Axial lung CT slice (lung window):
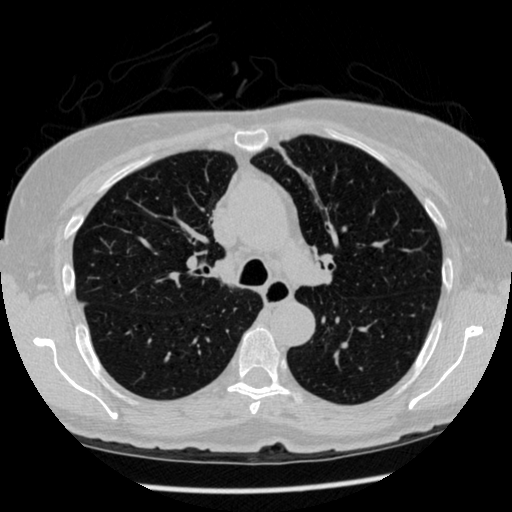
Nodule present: no